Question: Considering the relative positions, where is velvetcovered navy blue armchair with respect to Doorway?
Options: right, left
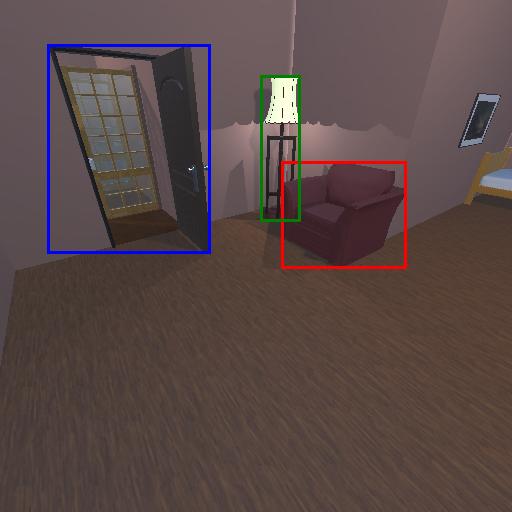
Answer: right